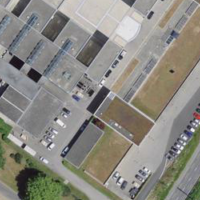
EUNIS habitat code: 54
Species observed at this site:
Erithacus rubecula